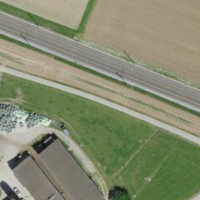
EUNIS habitat code: 24
Species observed at this site:
Plantago major